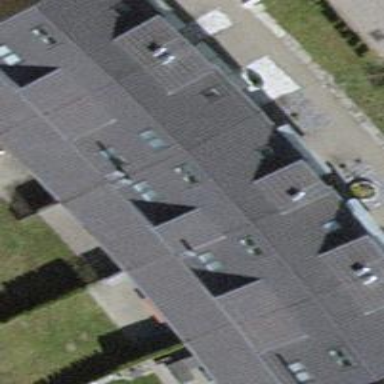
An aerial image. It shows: Terrace building.